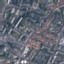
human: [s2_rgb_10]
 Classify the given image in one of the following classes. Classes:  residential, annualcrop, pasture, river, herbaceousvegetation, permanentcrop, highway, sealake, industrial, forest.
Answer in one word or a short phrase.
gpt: Residential